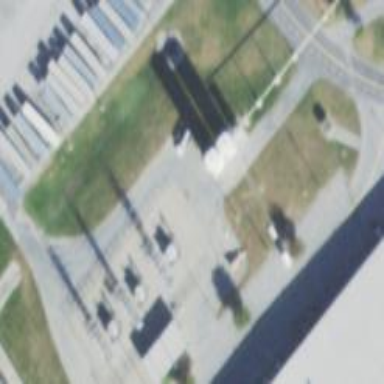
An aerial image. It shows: Power substation.